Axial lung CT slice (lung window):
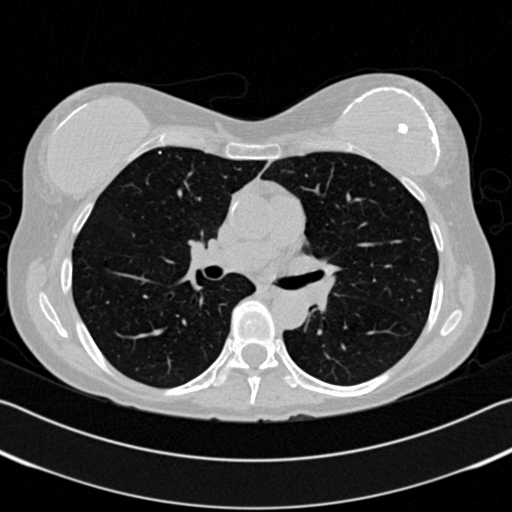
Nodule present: no